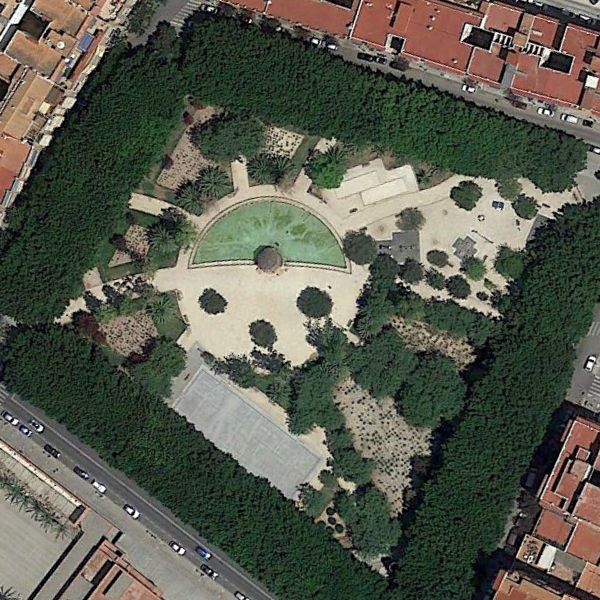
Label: Square